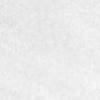
Label: no_change